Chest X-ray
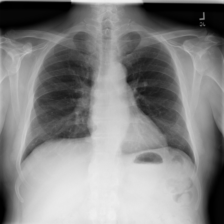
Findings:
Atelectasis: negative
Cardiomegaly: negative
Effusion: negative
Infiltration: negative
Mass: negative
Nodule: negative
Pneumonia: negative
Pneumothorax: negative
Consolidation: negative
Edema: negative
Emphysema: negative
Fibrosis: negative
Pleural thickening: negative
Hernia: negative